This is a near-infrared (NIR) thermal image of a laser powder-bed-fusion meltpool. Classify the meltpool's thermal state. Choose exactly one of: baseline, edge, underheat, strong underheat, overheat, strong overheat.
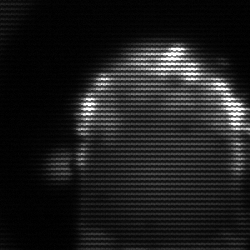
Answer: baseline